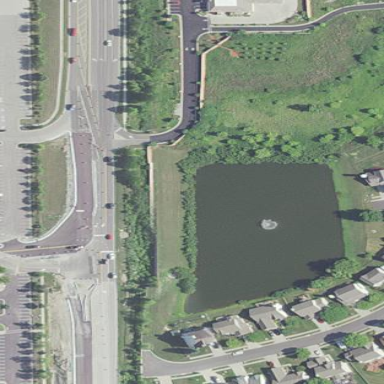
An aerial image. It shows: Pond with natural water.